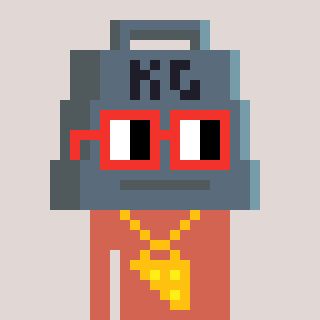
a pixel art character with square red glasses, a weight-shaped head and a peachy-colored body on a warm background